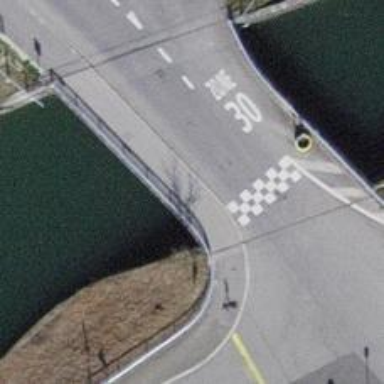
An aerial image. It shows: Sidewalk bridge over footway.